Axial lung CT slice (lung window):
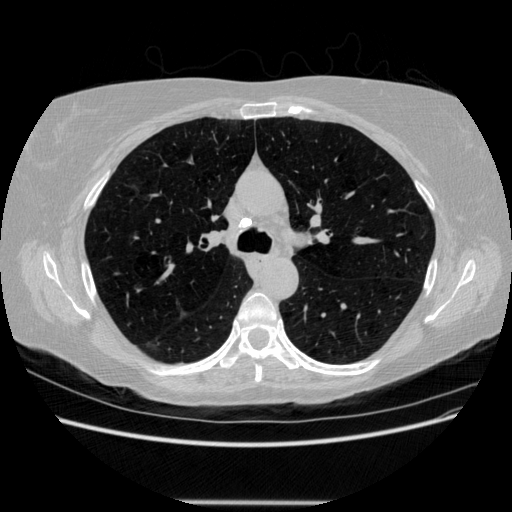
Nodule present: no